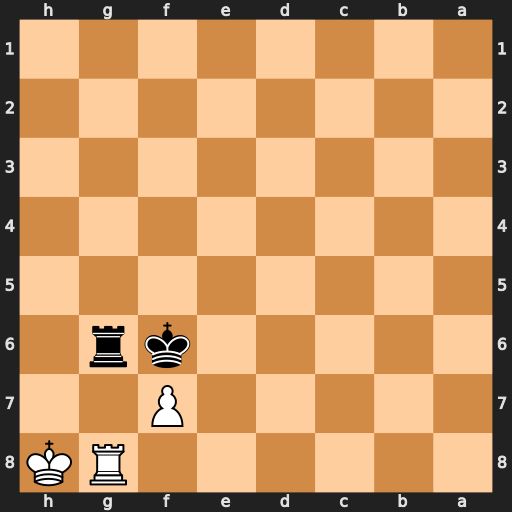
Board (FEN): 6RK/5P2/5kr1/8/8/8/8/8
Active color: b
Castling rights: -
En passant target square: -
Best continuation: Rh6#